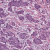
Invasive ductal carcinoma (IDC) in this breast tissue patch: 1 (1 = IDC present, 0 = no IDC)